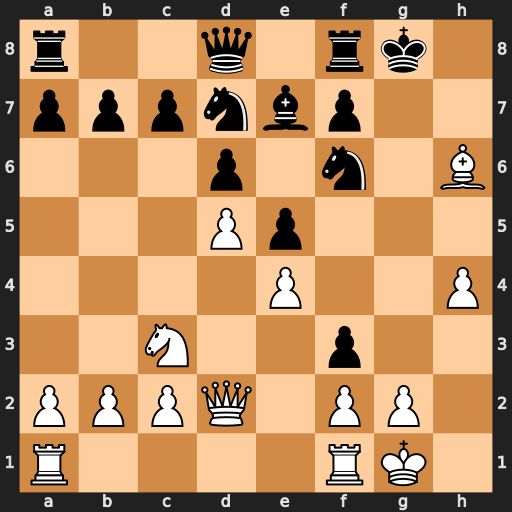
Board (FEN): r2q1rk1/pppnbp2/3p1n1B/3Pp3/4P2P/2N2p2/PPPQ1PP1/R4RK1
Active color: w
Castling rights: -
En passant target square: -
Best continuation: Qg5+ Kh7 Qg7#